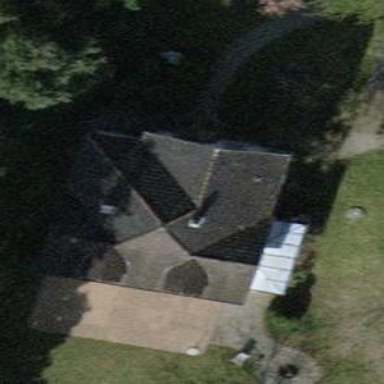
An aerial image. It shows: Detached building.